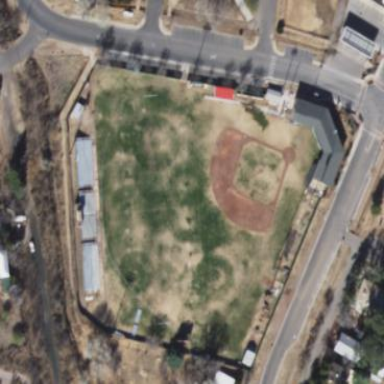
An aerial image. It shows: Baseball pitch for leisure and sports activities.